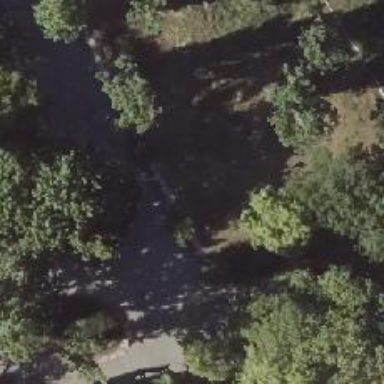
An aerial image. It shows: Park with broadleaved deciduous trees.